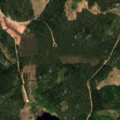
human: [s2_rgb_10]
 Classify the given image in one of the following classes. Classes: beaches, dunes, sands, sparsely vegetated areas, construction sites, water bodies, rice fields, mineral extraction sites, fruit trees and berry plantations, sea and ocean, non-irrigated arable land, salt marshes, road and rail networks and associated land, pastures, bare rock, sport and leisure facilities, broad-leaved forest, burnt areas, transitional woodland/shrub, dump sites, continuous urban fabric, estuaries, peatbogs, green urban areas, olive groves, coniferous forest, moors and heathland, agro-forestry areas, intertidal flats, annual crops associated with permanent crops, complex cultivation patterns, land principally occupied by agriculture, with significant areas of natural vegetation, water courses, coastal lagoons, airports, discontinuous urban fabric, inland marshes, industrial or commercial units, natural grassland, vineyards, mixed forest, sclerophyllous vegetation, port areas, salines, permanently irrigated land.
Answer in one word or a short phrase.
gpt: coniferous forest, mixed forest